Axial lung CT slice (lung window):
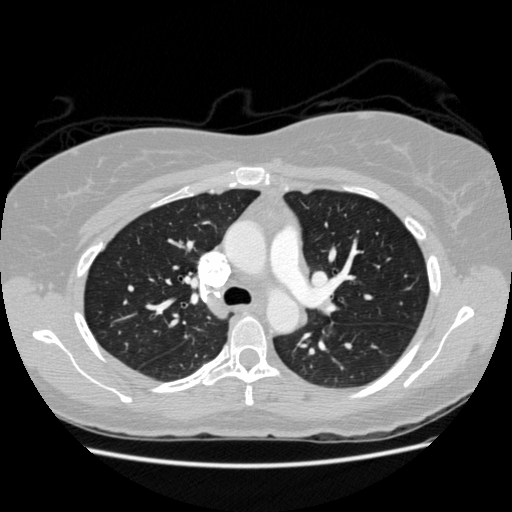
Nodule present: no